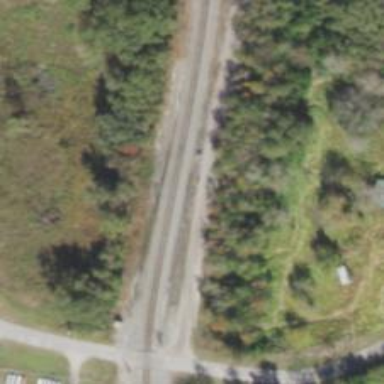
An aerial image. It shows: Abandoned railway siding.